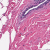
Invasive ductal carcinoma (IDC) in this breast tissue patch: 0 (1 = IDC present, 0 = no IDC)